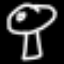
Label: mushroom